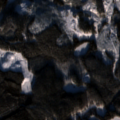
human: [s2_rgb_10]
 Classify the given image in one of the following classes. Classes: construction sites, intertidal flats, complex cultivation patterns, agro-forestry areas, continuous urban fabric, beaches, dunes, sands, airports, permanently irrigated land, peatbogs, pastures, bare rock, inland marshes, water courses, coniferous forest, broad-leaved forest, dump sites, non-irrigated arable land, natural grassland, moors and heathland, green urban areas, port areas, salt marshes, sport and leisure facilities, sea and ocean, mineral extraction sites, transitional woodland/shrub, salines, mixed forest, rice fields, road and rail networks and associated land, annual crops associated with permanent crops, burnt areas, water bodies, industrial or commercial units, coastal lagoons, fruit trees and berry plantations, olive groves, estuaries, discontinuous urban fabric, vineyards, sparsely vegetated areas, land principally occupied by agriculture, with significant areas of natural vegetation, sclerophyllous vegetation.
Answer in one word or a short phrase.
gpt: coniferous forest, mixed forest, transitional woodland/shrub